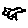
Label: bird